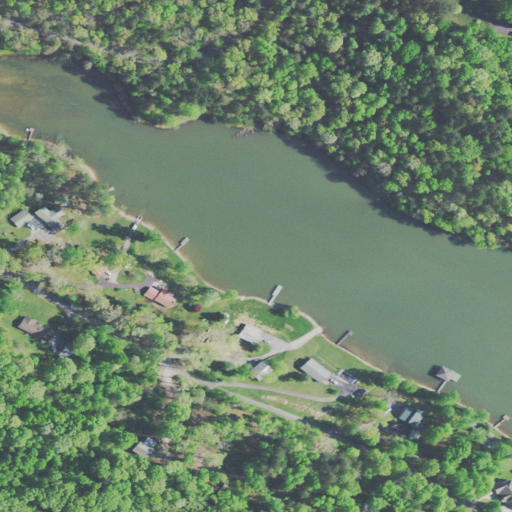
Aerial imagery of plain(s) in Tennessee named Grocery Bottom containing deciduous forest, open water, open development, mixed forest, evergreen forest, pasture, medium intensity development, low intensity development, and grassland